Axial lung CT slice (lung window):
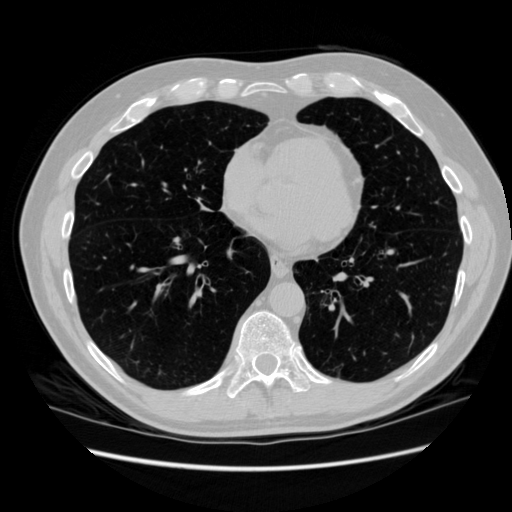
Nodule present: no